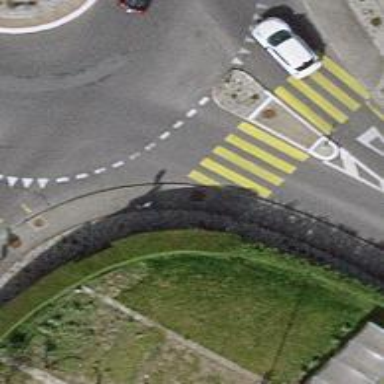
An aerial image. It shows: Asphalt sidewalk.